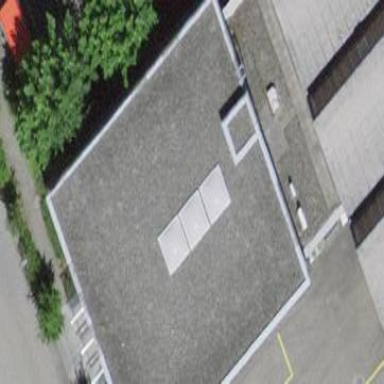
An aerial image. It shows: Industrial building.